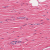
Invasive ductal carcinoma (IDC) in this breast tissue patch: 1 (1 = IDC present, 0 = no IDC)